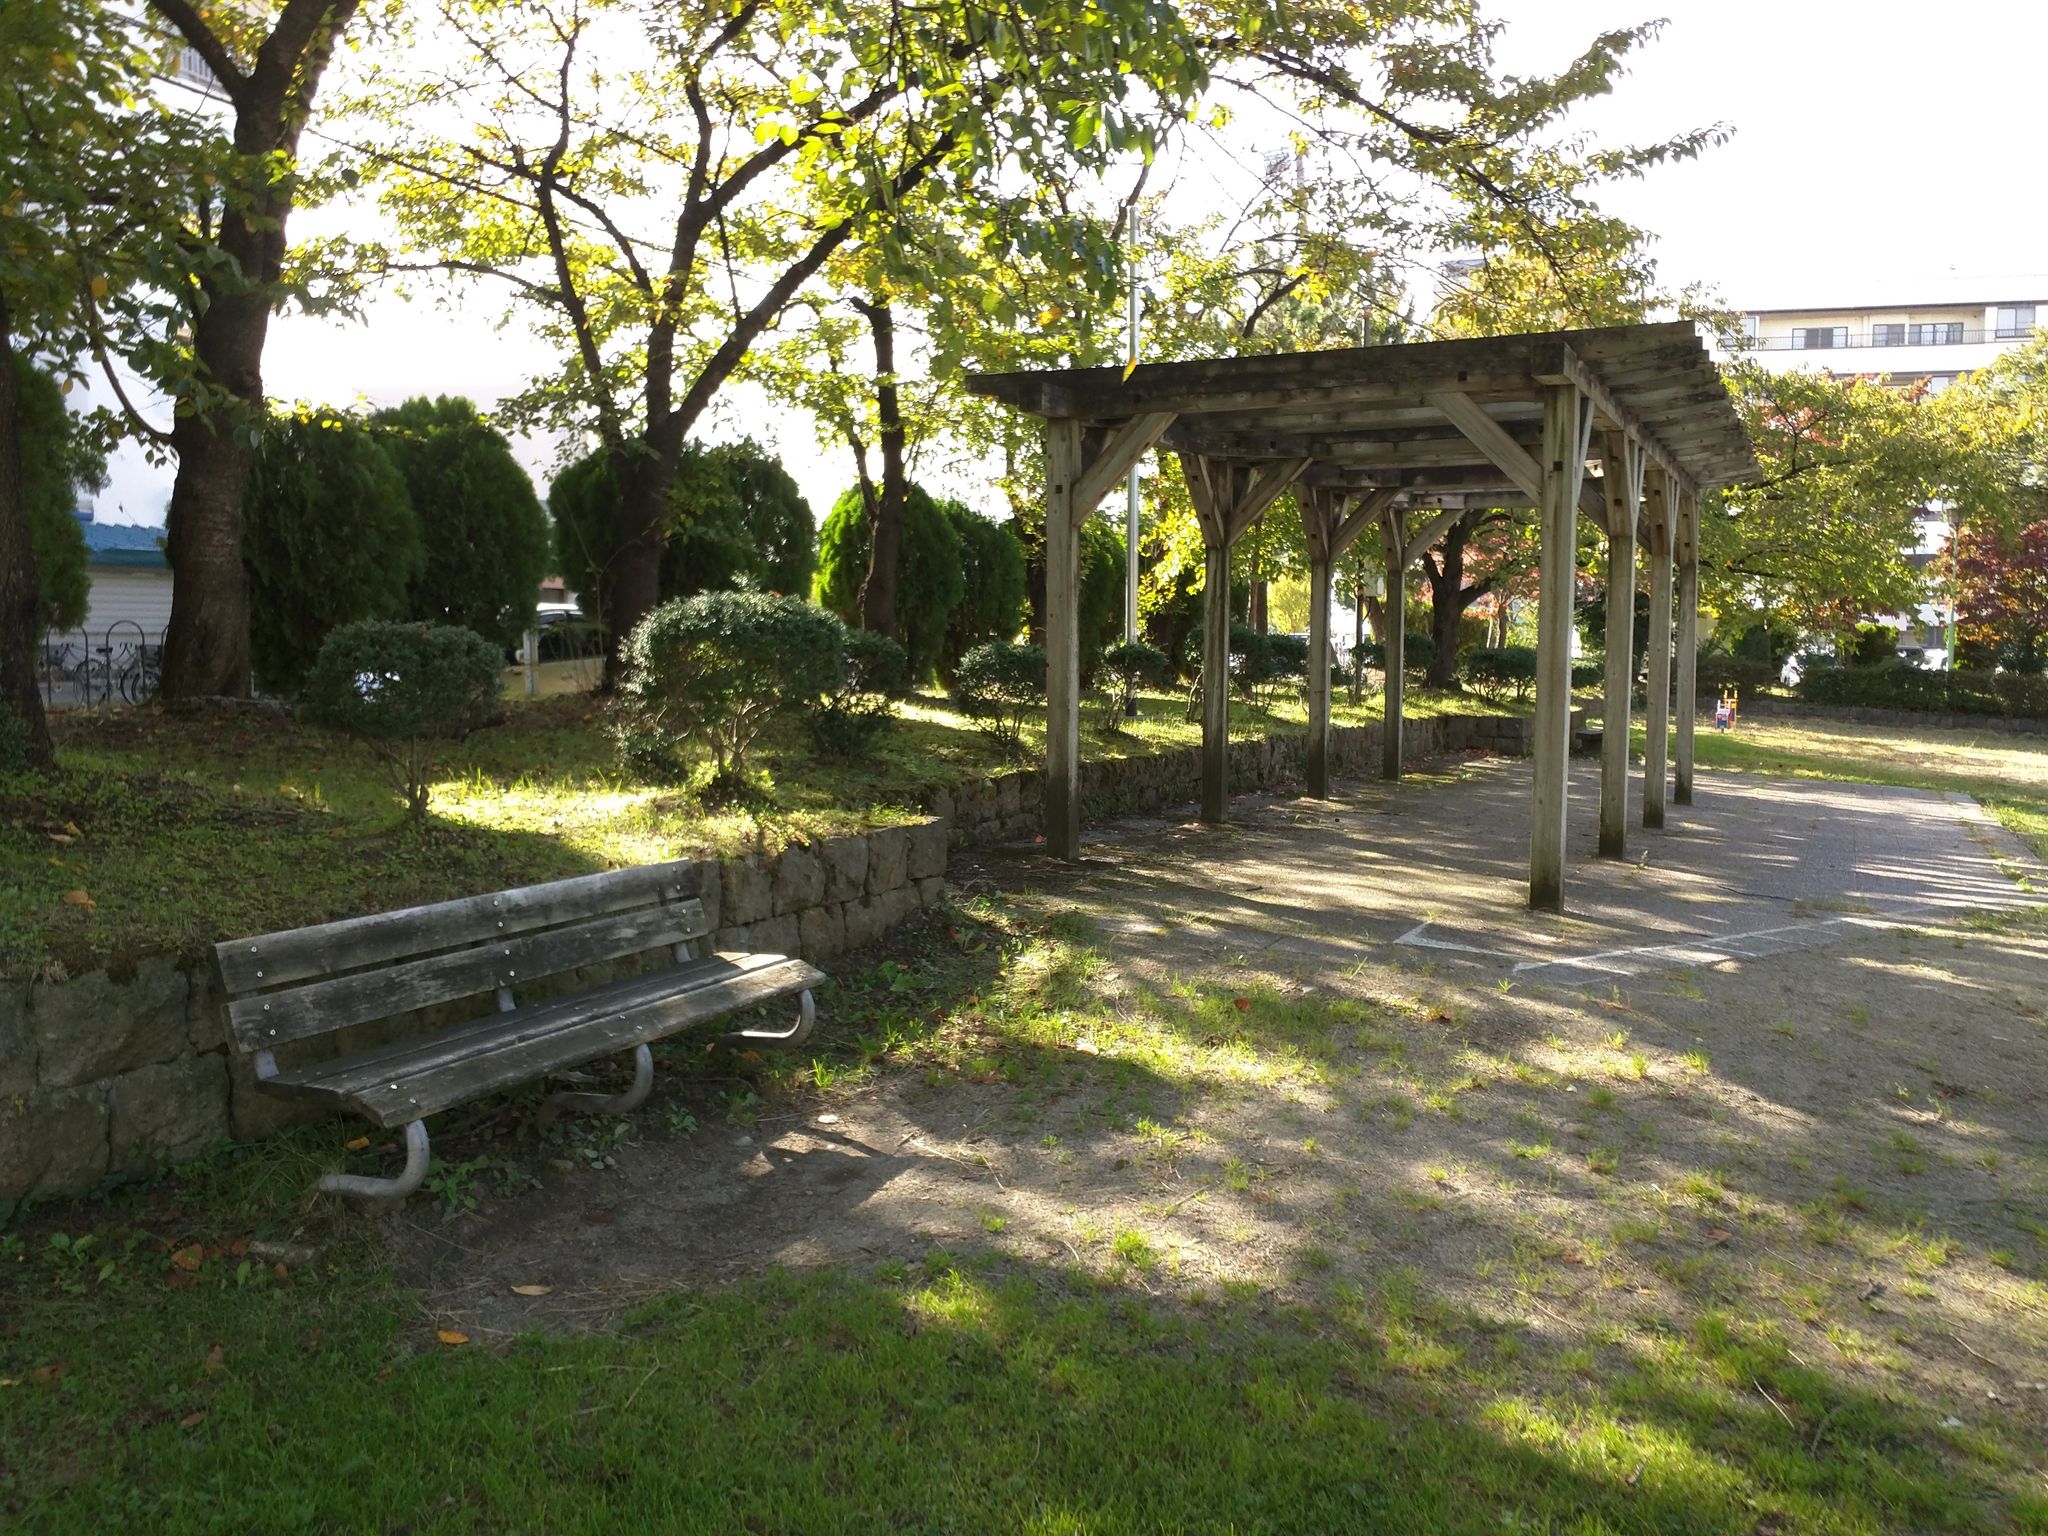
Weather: clear
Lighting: day
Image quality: good
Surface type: walking surface
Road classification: footway
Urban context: urban centre
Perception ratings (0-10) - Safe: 3.52, Lively: 2.03, Beautiful: 6.78, Boring: 6.3, Depressing: 3.05, Wealthy: 7.48